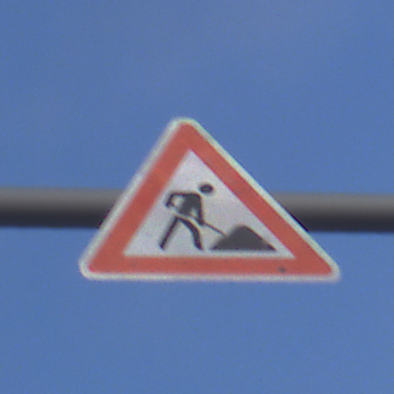
Verkehrszeichen: Arbeitsstelle
Umgebung: Outdoor, Urban
Tageszeit: Dawn
Wetter: PartlyCloudy
Licht: Natural
Jahreszeit: NotSpecified
Kontrast: LowContrast